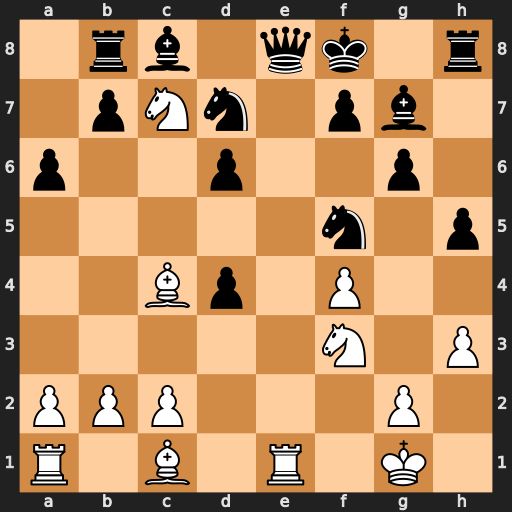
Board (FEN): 1rb1qk1r/1pNn1pb1/p2p2p1/5n1p/2Bp1P2/5N1P/PPP3P1/R1B1R1K1
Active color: w
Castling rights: -
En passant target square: -
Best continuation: Rxe8#